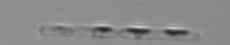
Label: Dactyliosolen_fragilissimus